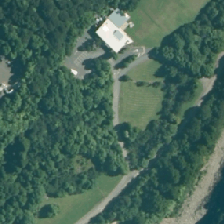
Land cover: broadleaved_indigenous_hardwood